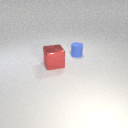
large red metal cube to the left of small blue rubber cylinder